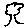
Label: tree